Interaction volume radius: 5 \u00c5
Interaction volume height: 45 \u00c5
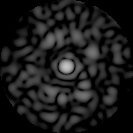
Disorder parameter: 0.8564